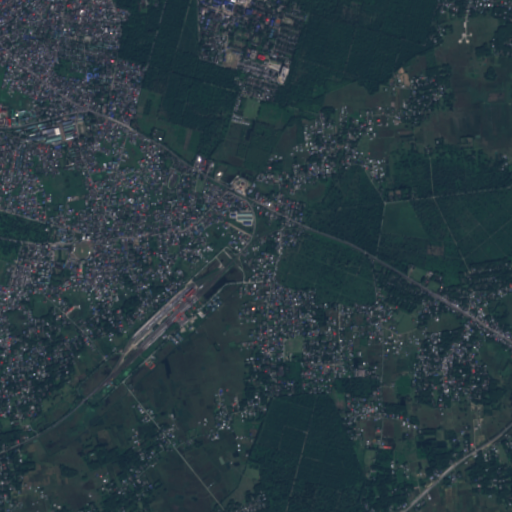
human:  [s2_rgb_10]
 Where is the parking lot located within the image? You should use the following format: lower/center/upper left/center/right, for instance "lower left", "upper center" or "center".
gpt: The parking lot is located in the center of the image.
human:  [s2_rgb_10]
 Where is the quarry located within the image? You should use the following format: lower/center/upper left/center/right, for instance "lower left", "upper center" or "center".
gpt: There is no quarry in the image.